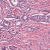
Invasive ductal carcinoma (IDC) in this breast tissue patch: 1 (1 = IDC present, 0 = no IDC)